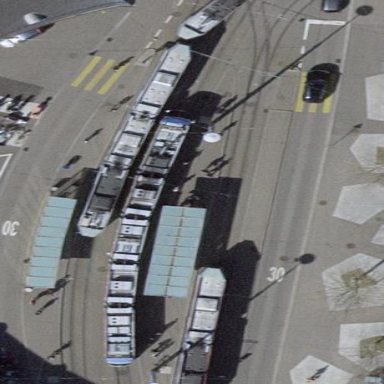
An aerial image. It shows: Platform with shelter for public transport. It is railway platform.